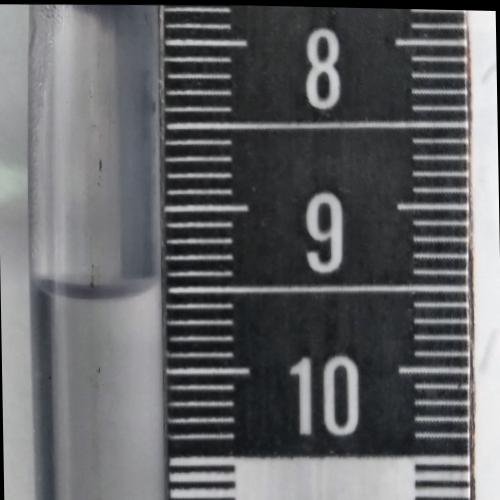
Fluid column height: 9.5 cm